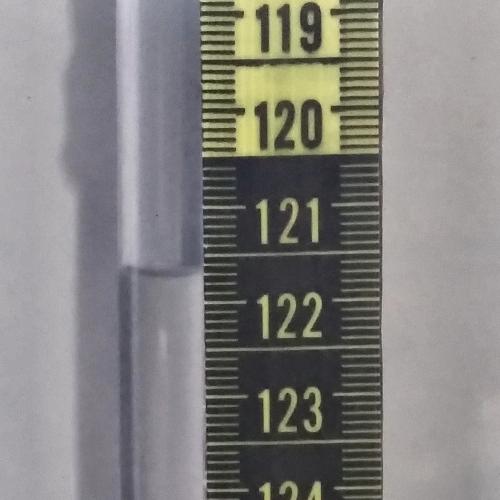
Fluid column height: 121.7 cm